Question: I want to code my web-service in java....but what if i can write my main code in c++ & then access via JNI to use in java and is it efficient or not ?
Secondly , I have to create a website and again that c++ code will be used to fetch data but website will be in php..is that possible...& how ?
Please also suggest me if I am going wrong...? or Some other way to do this thing...!

this is the implementation diagram...is it possible & also efficient or not..?
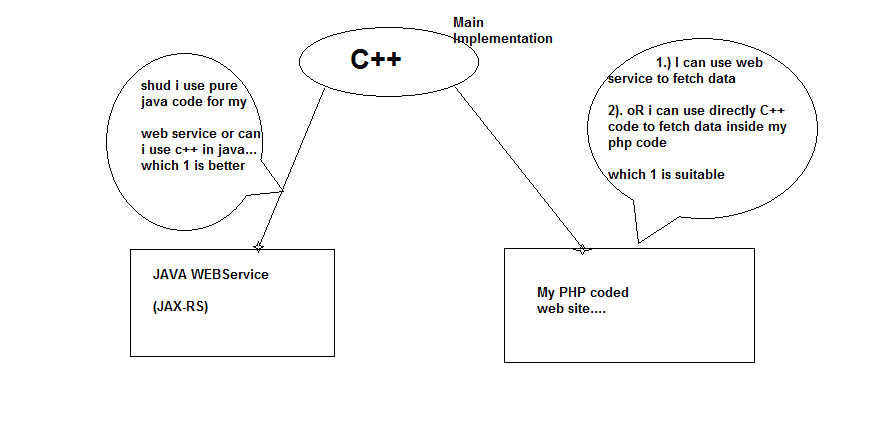
Answer: Is this possible? Yes.
Is this efficient? Arguable, but I would say no.
I would suggest that your best bet is to use only one language for your web application. All three of C++, Java, and PHP have great web service capabilities. If you have to add so many layers of technology, managing your application will quickly become a nightmare.
Since you are creating a web service for an Android app, I would advise that you write it in Java. This is because you can take advantage of code reuse, and is also helpful if you want to add developers to your team.
PHP and C++ are good choices as well. I personally prefer PHP in this scenario, due to the simplicity of setup. I would only choose C++ over PHP if I had some previous code that is reusable, so I do not need to port over any business logic.
From there, you can use build an Android application to talk to your web service, as well as create the front end for your website.